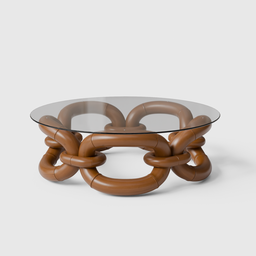
Label: furniture